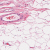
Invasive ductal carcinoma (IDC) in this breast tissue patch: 0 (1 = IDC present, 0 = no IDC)